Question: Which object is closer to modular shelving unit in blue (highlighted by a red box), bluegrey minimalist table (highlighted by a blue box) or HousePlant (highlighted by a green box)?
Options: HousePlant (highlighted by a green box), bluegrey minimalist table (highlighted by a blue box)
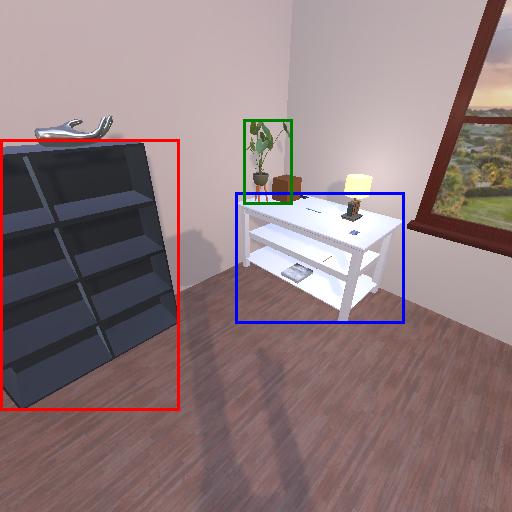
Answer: HousePlant (highlighted by a green box)